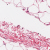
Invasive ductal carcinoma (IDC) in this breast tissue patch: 0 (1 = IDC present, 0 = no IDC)